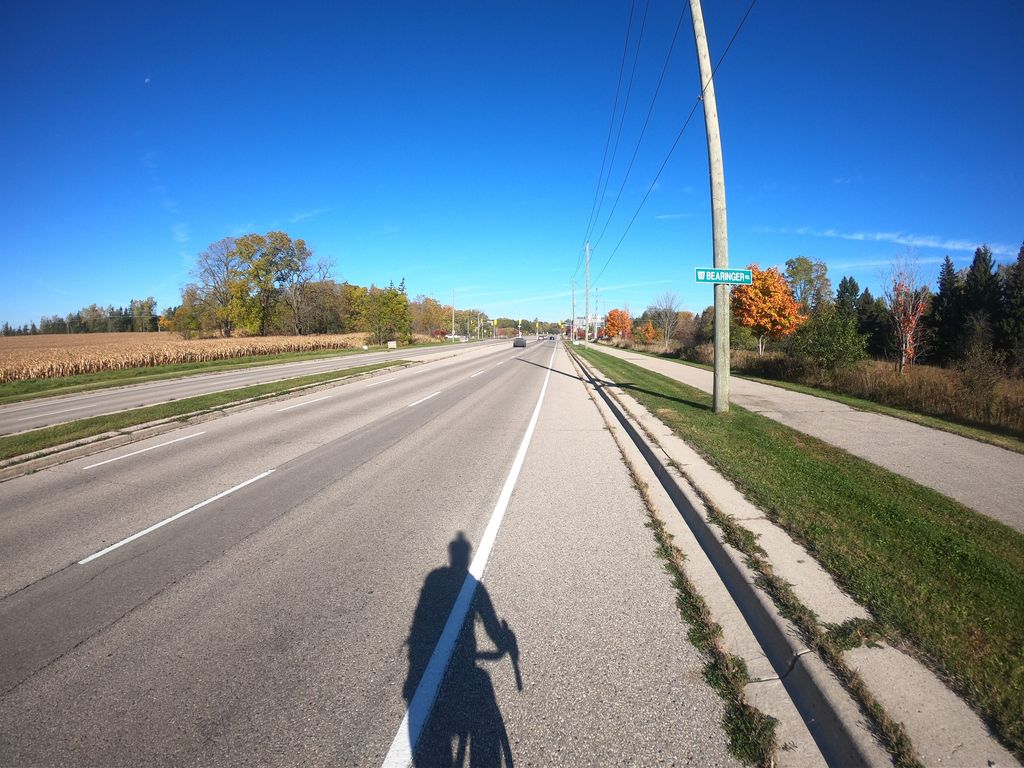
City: kitchener-waterloo